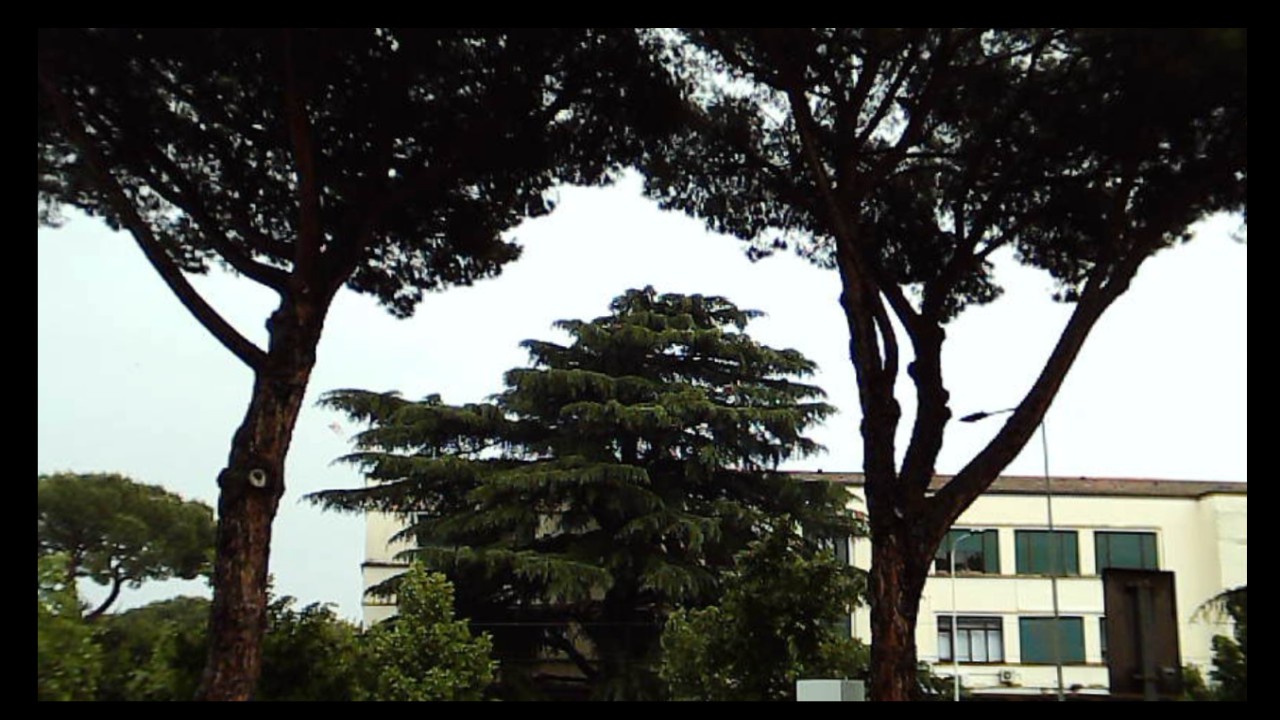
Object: DarwinFPV cineape20